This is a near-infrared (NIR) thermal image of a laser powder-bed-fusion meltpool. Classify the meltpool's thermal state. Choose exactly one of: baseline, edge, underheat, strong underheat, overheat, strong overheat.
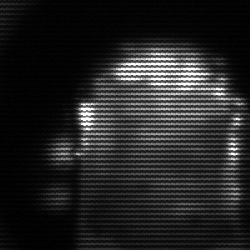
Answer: baseline